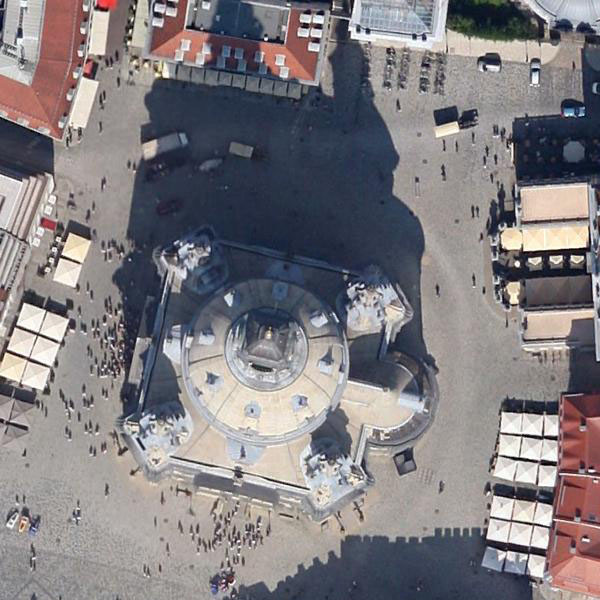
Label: Church